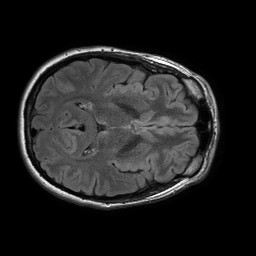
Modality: FLAIR
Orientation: axial
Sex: male
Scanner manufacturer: philips
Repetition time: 11 s
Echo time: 0.125 s